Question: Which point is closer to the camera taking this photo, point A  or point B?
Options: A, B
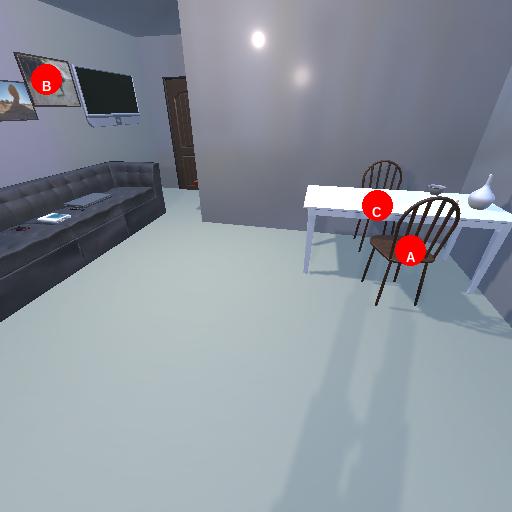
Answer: A